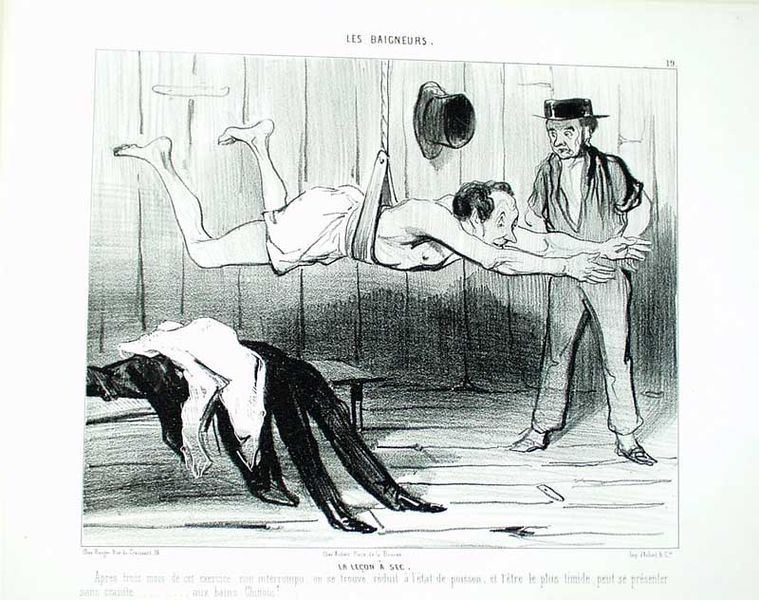
Titel: La legon à sec (Les Baigneurs)
Künstler: Honoré Daumier
Standort: Karlsruhe
Institution: Staatliche Kunsthalle Karlsruhe
Schlagwörter: hat, men, people, white, bench, black, dress, face, hair, nose, old, room, wall, print, two, floor, wood, sad, man, naked, nude, nudes, building, feet, suit, drawing, paper, black and white, cap, caricature, cartoon, hats, sketch, fly, flying, french, pen, movement, rope, drape, happy, person, mann, arms, clothes, draped, bald, foot, pants, shoes, watch, watching, pencil, legs, cloth, chest, doctor, learning, bathing, greyscale, bathers, gentleman, magic, top hat, clothing, hanger, hanging, shirt, balance, body, scary, realistic, planks, floating, exercise, practice, fear, woods, bath, sport, swing, shorts, barefoot, funny, air, swimming, outstretched, grayscale, indoors, punishment, hang, swim, underwear, panels, surprise, lesson, shaded, cowboy, instruction, reaching, teacher, to, invention, training, punish, trick, climbing, les, apper, try, hung, undress, shock, medical, kinky, boxers, majic, strechted, paneling, suspended, suspend, udefloating, lswim, baigneurs, health, underpants, les baigneurs, ]drawing, susoension, black and whitr